Question: Here is my data:
'''
ind <- c( rep(1, 20), rep (2, 20), rep (3, 20), rep(4, 20))
bar <- c(rep(rep(1:4, each = 5), 4))
mark <- c(rep ("A", 5), rep("B", 5), rep("C",5), rep("D",5),
rep("B", 20), rep("C", 20), "A", "B", "C", "A", "C","A",
"D", "D", "D", "D","A", "C", "C", "A", "B", "B","B",
"C","C","C")
dataf <- data.frame(ind, bar, mark)
'''
Each individual (ind) has 4 bars in order and are color fomatted. There should be larger space between individuals. I might have any number of individuals. The following expected graph drawn in excel, I want to create more pretty graph in R instead.

Please note that each ind level (1:4) as four bar (1:4). All four bars for each ind are grouped in one place.
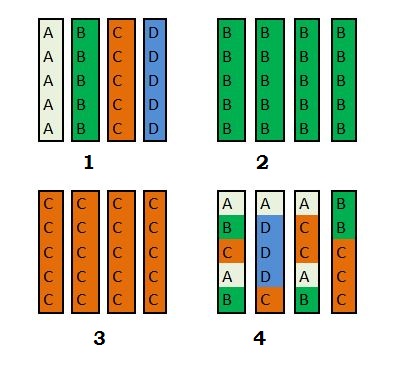
Answer: You can try using the 'rect' function to individually plot each rectangle. Try running a loop to iterate through each box in the stack:
'''
par(mfrow=c(2, 2))
for(i in unique(ind)) {
plot(0, col=0, bty="n", xaxt="n", yaxt="n", xlab = i, ylab = "", xlim=c(0, 5), ylim=c(-6, -1))
for(j in 1:4) {
for(k in 1:5) {
rect(j-0.4, -k-1, j+0.4, -k, col = which(unique(mark)==matrix(mark[ind==i], 5, 4)[k,j])+1, border = rgb(0,0,0,0))
text(j, -k-0.5, labels = matrix(mark[ind==i], 5, 4)[k,j])
}
rect(j-0.4, -6, j+0.4, -1)
}
}
'''